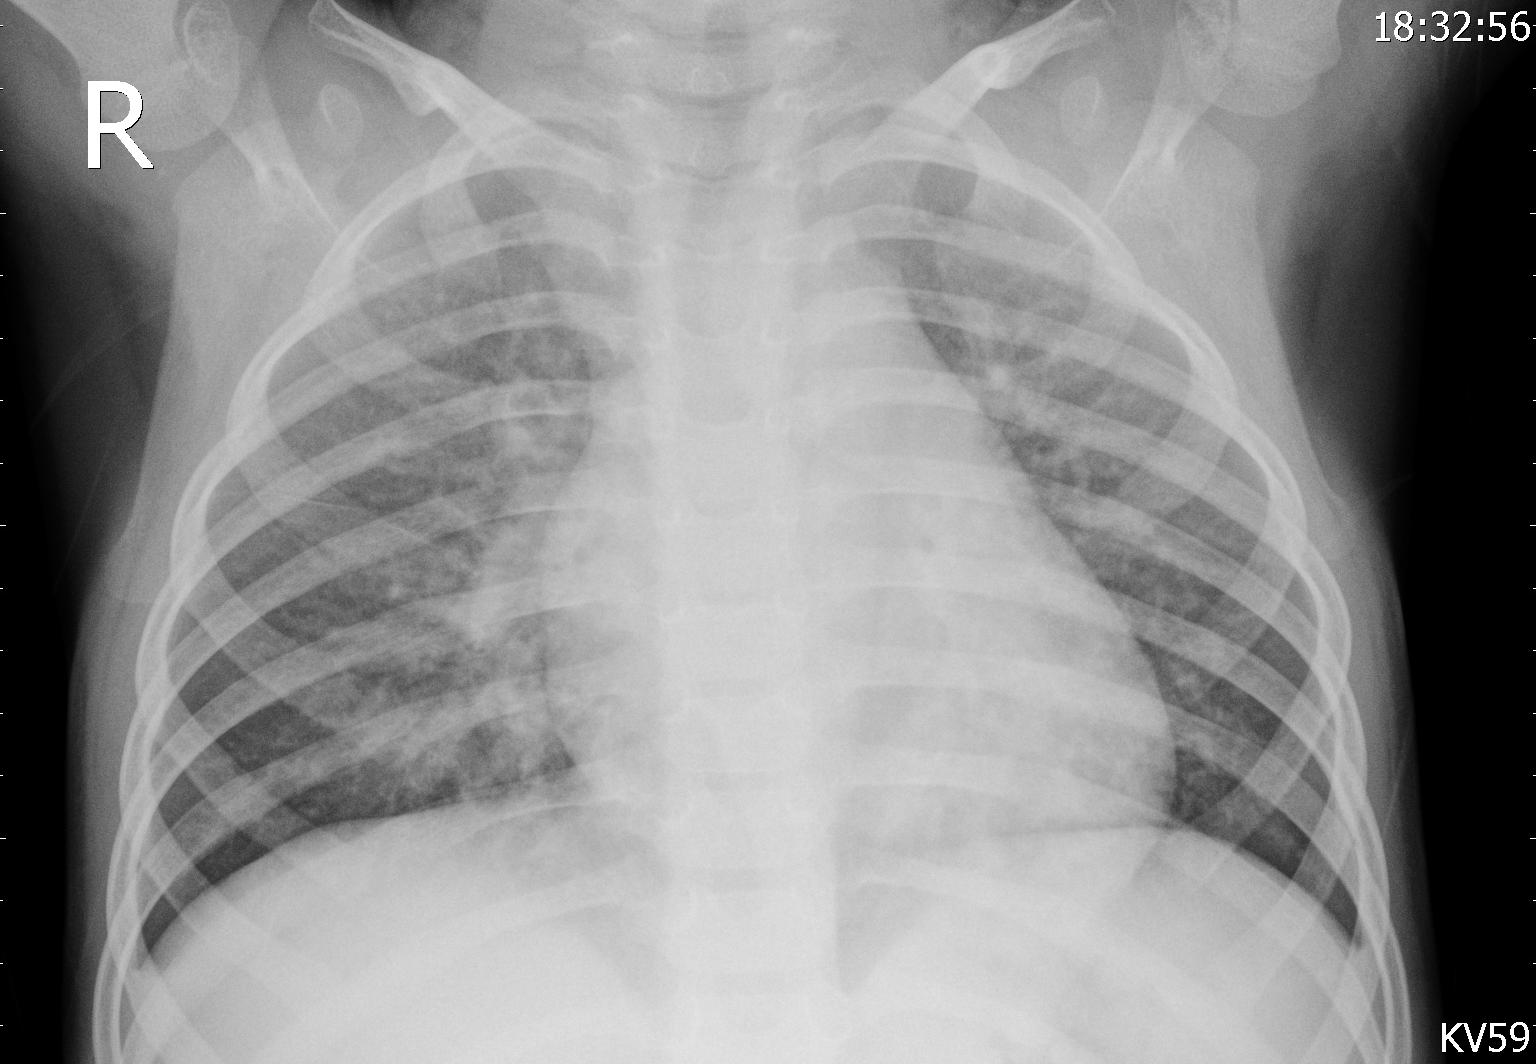
Diagnosis: PNEUMONIA